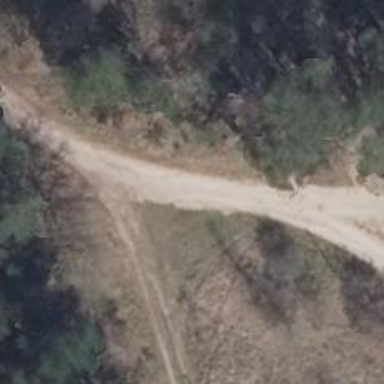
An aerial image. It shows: Service road with paved surface.